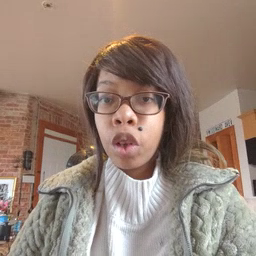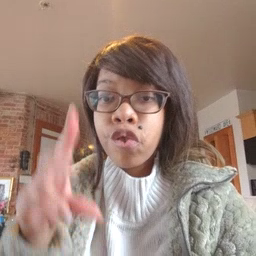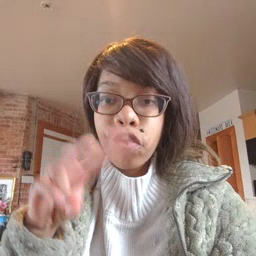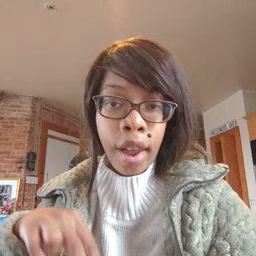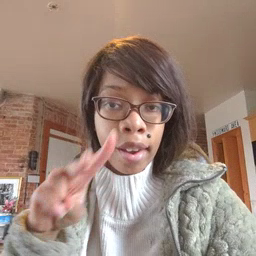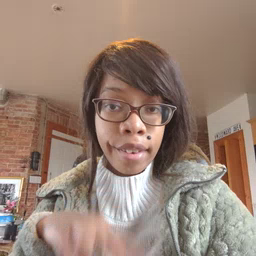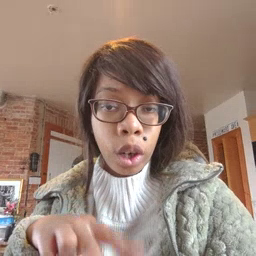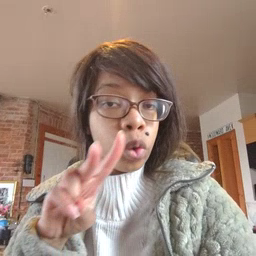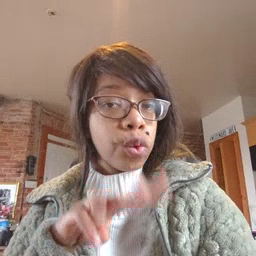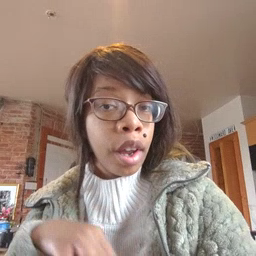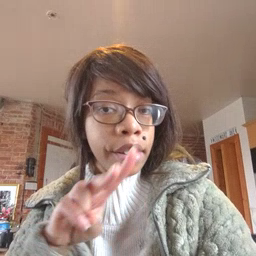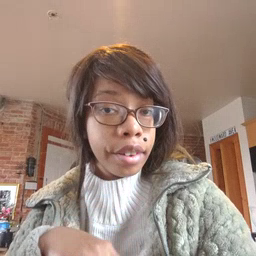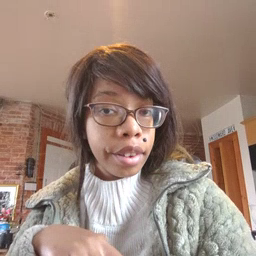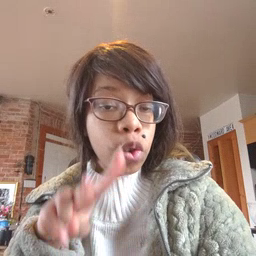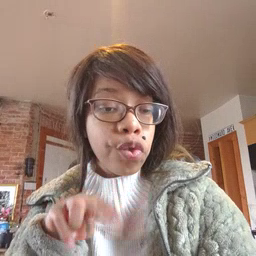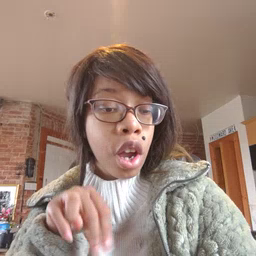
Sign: read